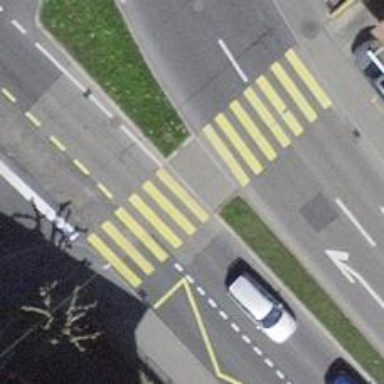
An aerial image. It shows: Kerb barrier.